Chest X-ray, PA view. Patient: 32 years old, sex F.
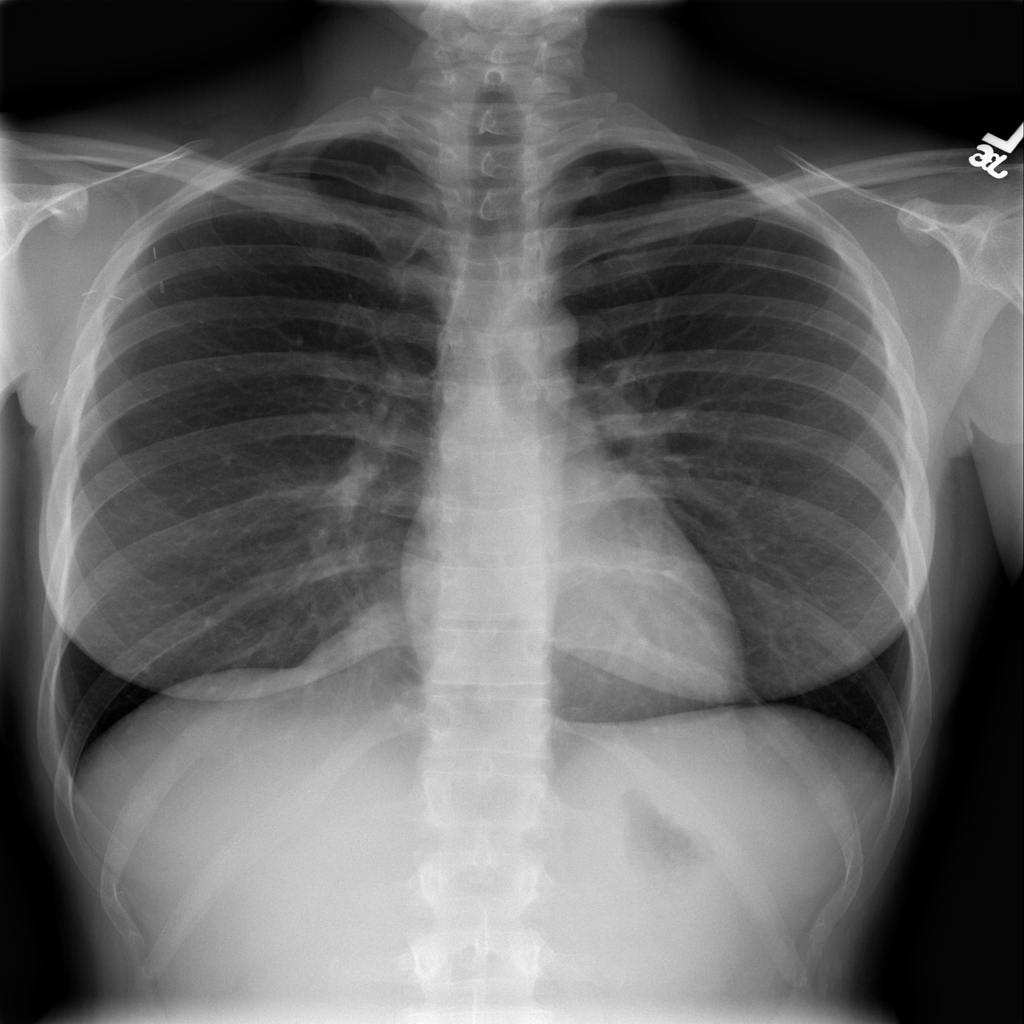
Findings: No Finding